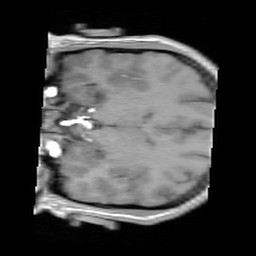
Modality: FLASH
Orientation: coronal
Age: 19
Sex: male
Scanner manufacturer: siemens
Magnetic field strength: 3 T
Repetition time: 0.245 s
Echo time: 0.0026 s